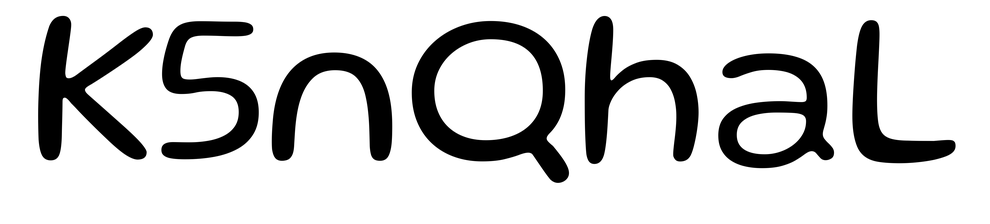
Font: Gluten_Light